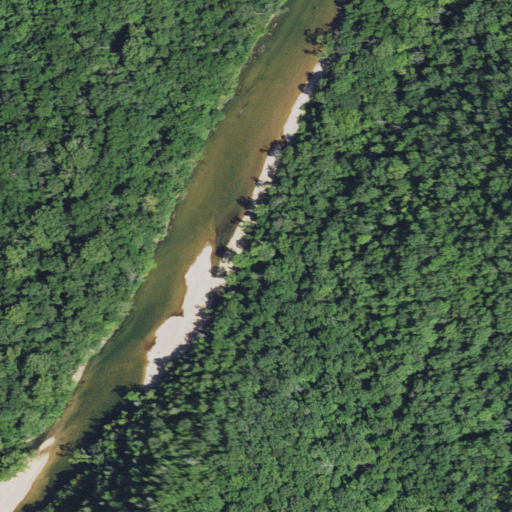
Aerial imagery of valley in Missouri named Rail Tree Hollow containing deciduous forest, mixed forest, open water, woody wetlands, pasture, grassland, and barren land